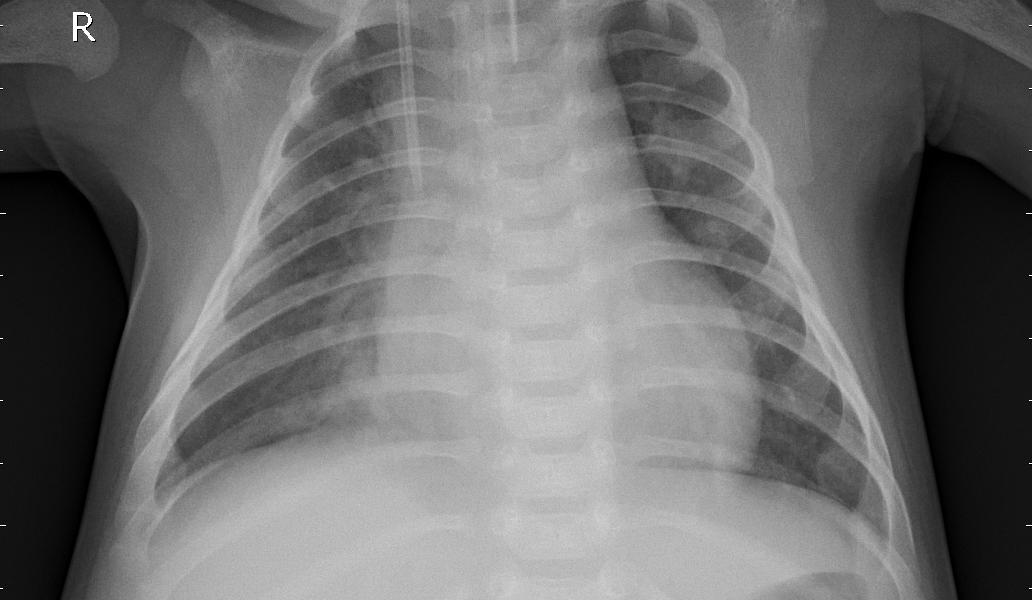
Diagnosis: PNEUMONIA